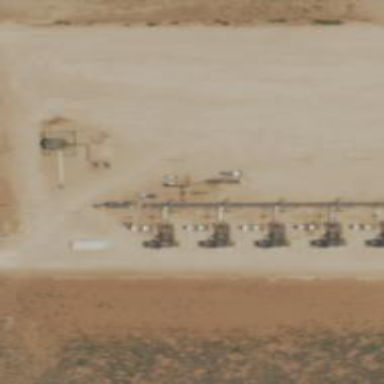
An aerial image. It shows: Petroleum well.